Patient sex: M
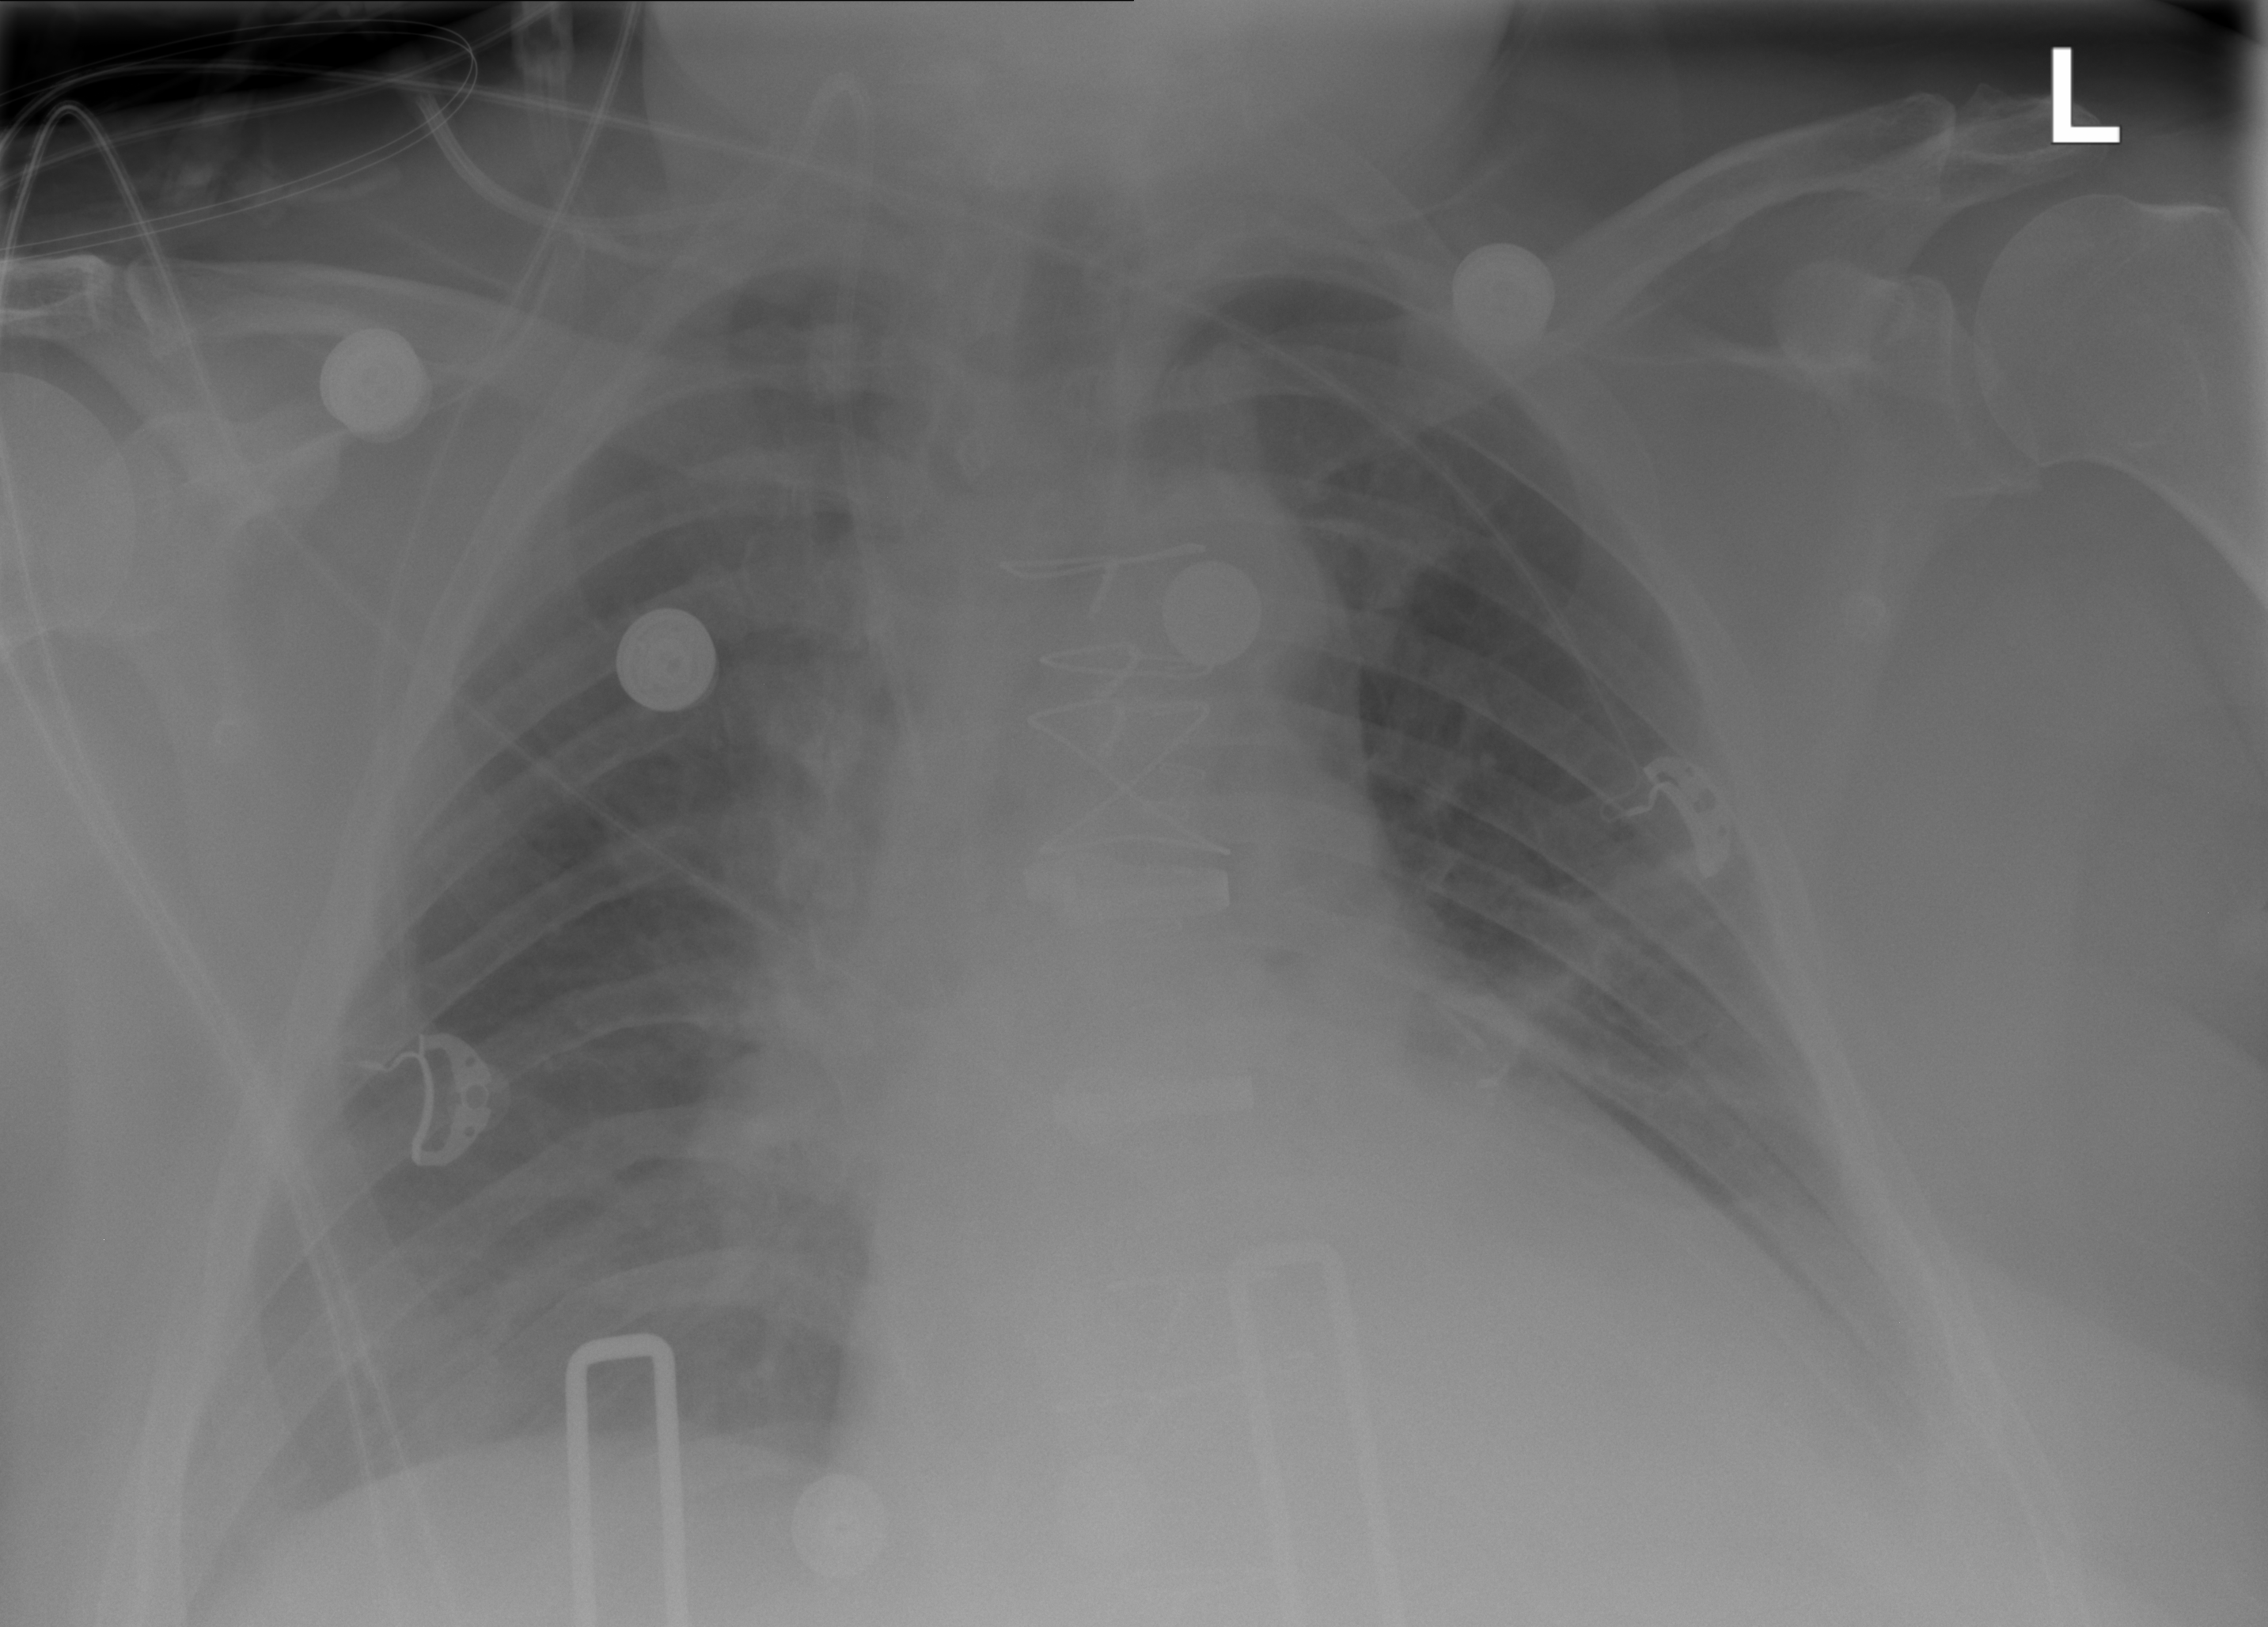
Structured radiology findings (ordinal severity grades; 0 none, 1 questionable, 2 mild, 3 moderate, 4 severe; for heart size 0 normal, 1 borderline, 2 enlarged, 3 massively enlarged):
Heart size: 2
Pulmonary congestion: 2
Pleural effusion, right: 0
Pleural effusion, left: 0
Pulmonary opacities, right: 0
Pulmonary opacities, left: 0
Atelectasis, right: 0
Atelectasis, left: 2